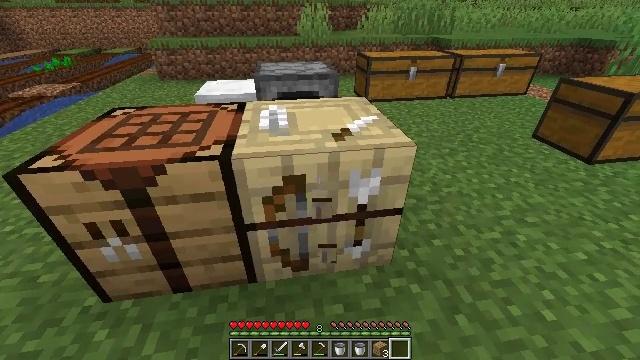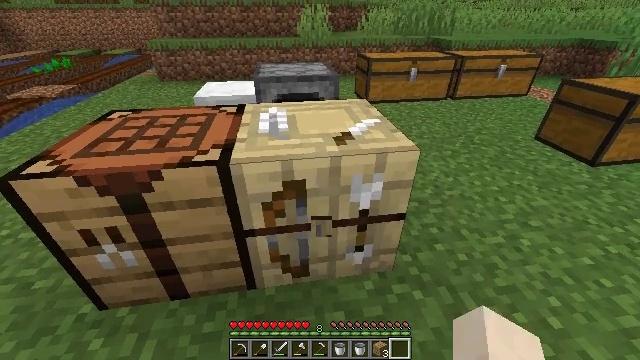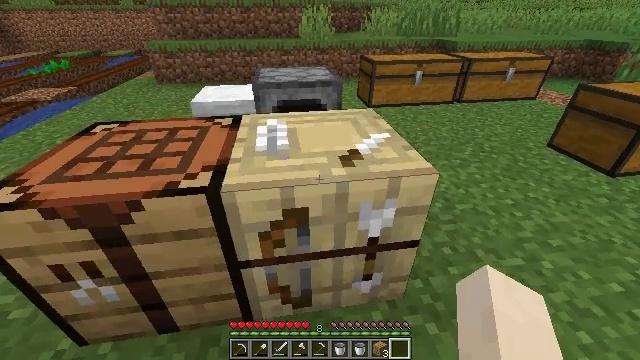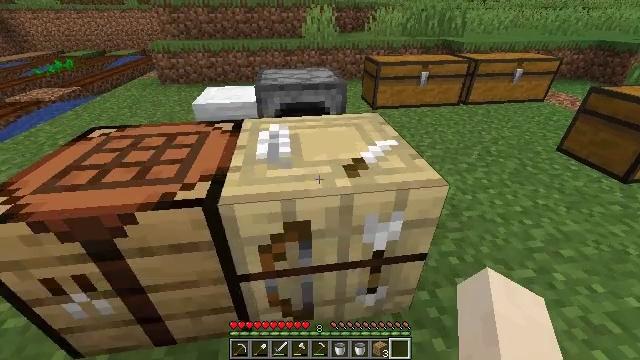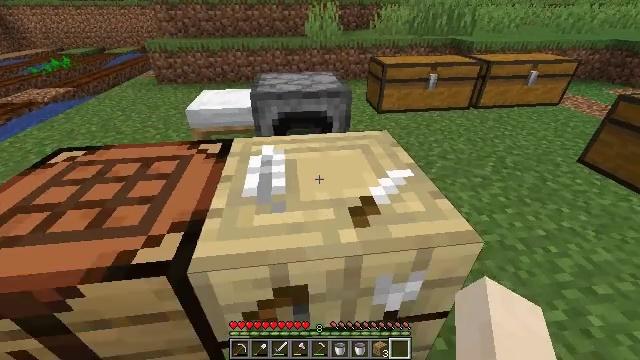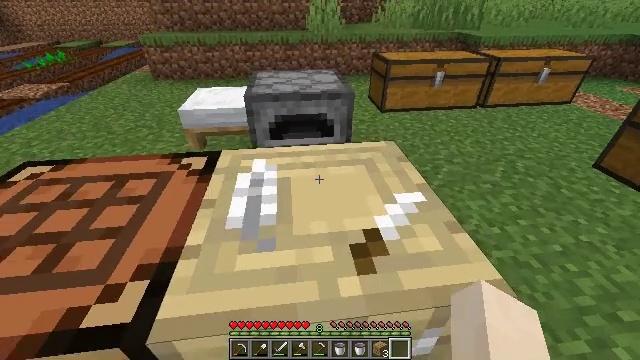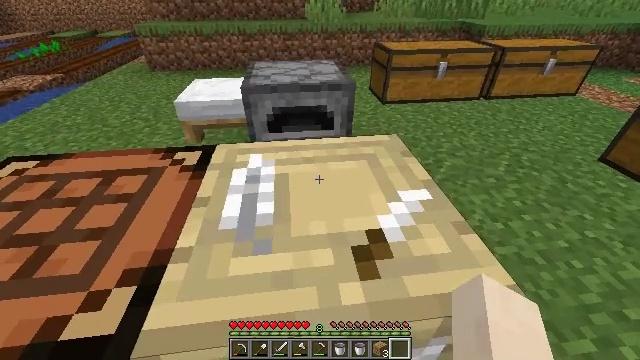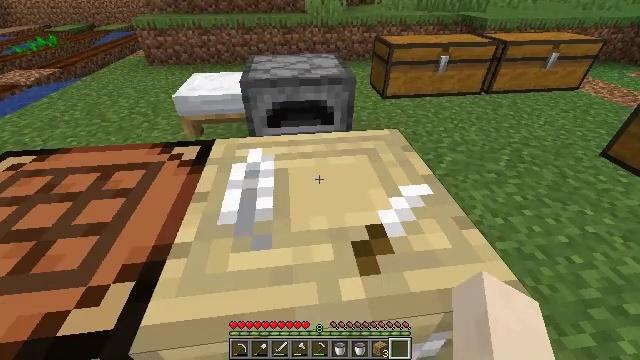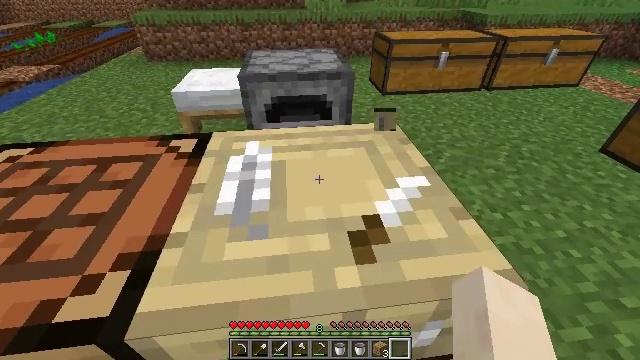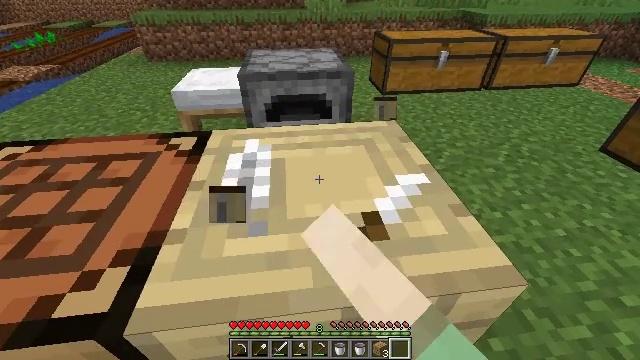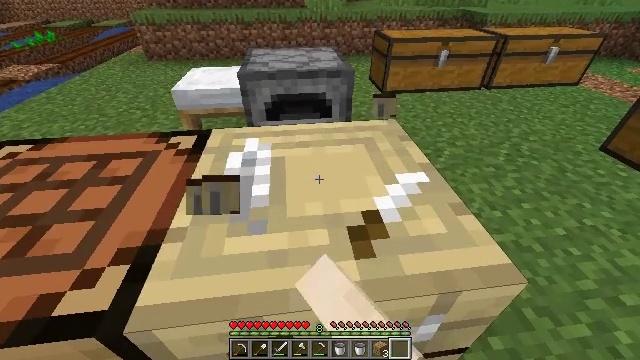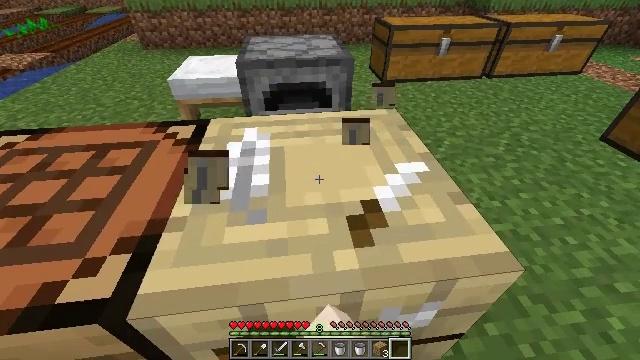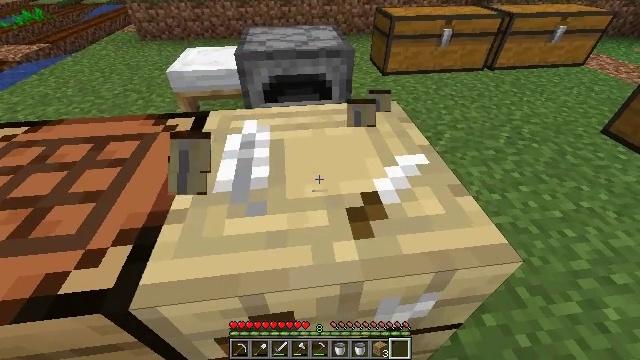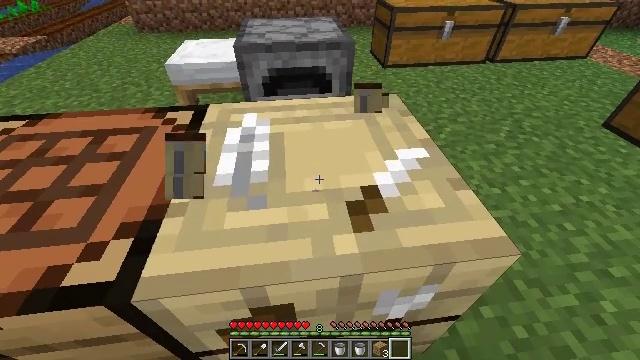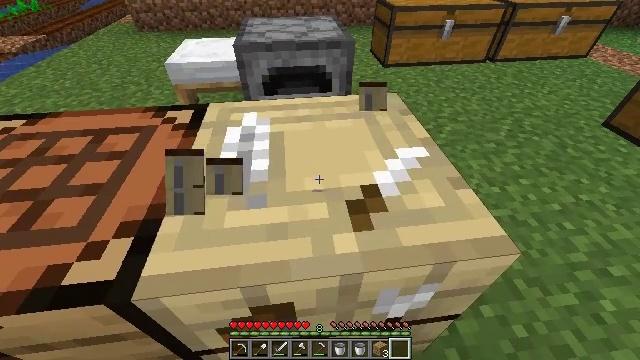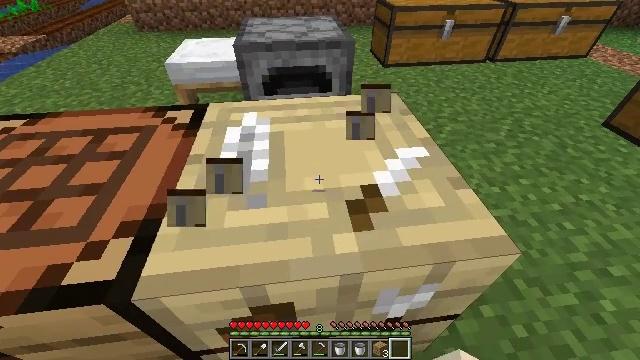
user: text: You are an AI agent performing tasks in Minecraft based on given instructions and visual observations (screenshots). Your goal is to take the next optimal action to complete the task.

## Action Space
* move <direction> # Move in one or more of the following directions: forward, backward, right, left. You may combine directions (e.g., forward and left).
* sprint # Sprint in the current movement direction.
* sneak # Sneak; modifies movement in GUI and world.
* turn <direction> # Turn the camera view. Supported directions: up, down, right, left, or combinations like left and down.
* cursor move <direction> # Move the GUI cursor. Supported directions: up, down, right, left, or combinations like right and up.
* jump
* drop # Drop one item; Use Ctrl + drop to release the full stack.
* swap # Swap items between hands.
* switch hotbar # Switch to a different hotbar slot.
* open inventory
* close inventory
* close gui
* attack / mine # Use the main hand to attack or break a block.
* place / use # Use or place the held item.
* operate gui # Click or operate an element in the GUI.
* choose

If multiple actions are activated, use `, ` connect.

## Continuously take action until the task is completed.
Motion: motion action
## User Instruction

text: Left click on the fletching table to mine it.
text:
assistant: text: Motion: move forward
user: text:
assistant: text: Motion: move forward
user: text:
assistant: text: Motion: move forward
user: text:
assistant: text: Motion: move forward
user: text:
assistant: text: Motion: move forward, turn down
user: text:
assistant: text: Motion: turn down
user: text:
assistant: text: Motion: turn down
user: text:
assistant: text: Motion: attack / mine
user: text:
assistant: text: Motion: attack / mine
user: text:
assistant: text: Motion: attack / mine
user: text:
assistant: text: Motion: turn down, attack / mine
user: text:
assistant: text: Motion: turn down
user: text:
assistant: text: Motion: turn down
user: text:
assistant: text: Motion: attack / mine
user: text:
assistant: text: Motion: attack / mine
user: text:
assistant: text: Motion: attack / mine
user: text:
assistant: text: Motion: attack / mine
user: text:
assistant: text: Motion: attack / mine
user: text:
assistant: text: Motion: attack / mine
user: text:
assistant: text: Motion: attack / mine
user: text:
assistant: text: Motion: attack / mine
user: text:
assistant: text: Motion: attack / mine
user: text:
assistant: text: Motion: attack / mine
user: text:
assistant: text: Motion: attack / mine
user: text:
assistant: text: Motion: attack / mine
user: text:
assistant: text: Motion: attack / mine
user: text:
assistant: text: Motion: attack / mine
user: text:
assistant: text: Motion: attack / mine
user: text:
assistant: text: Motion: attack / mine
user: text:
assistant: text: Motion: attack / mine